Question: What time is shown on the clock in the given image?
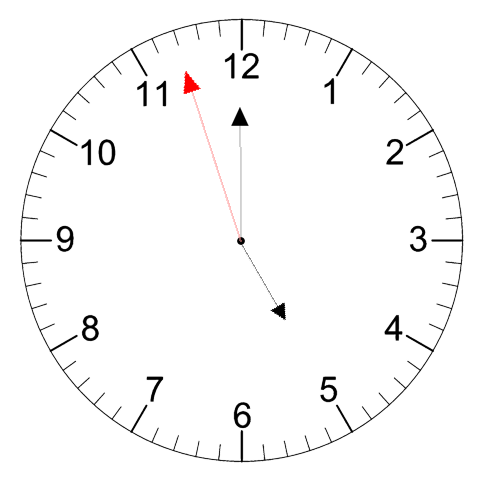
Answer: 04:59:57